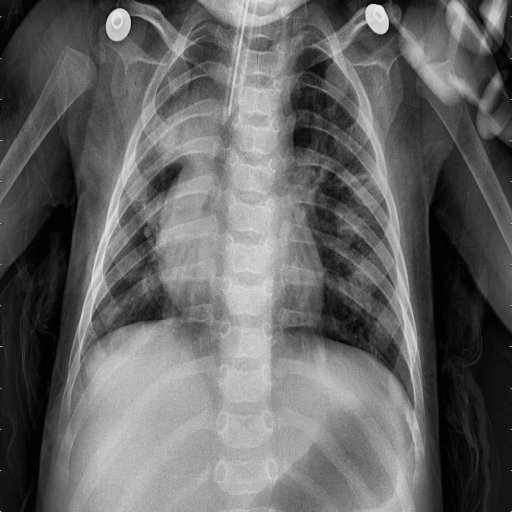
Finding: PNEUMONIA